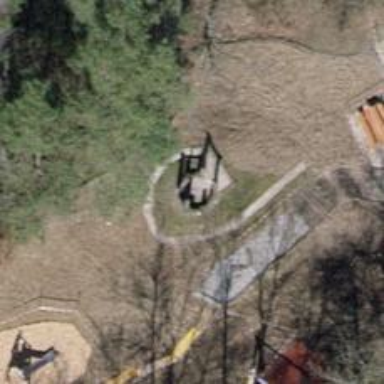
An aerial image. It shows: Playground with playhouse.